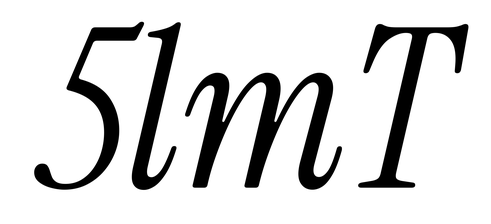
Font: InstrumentSerif-Italic